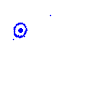
Particle: pion